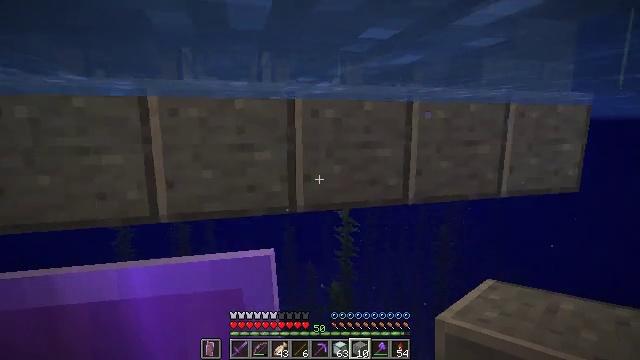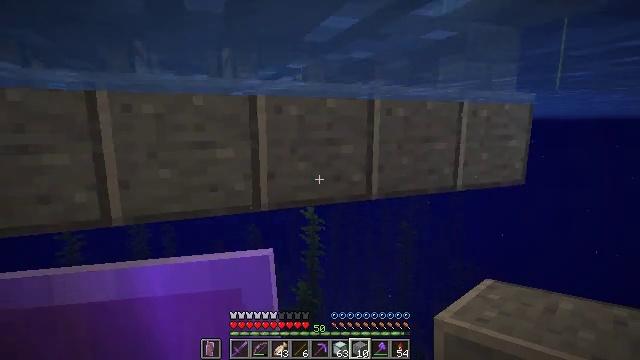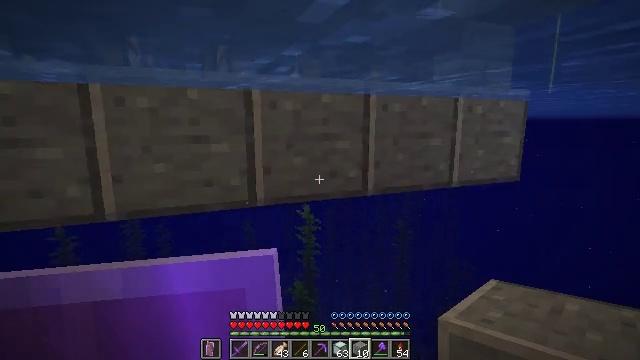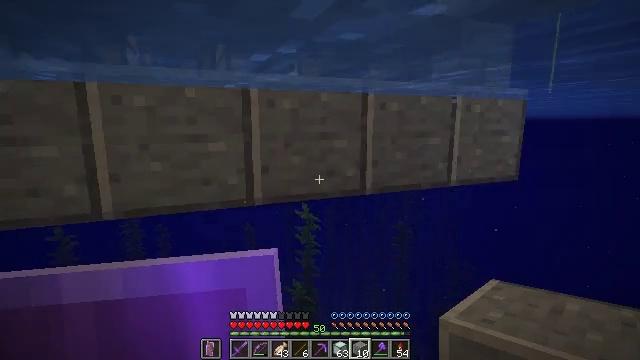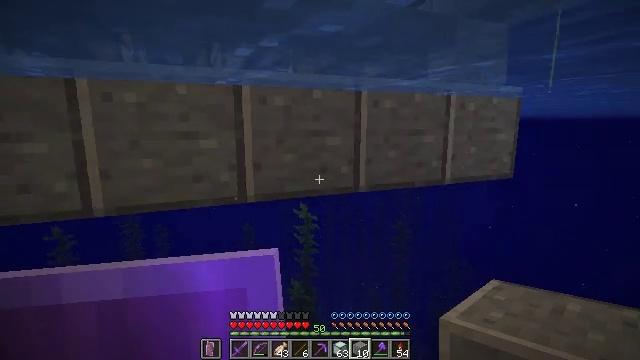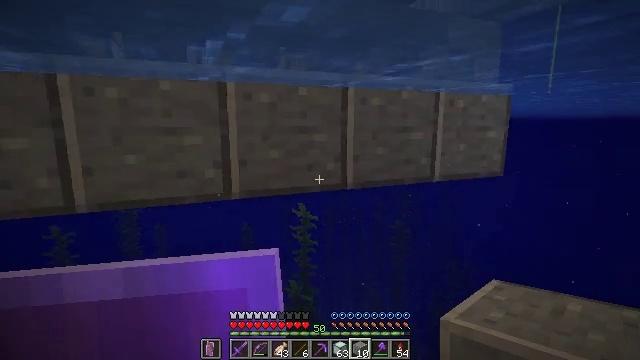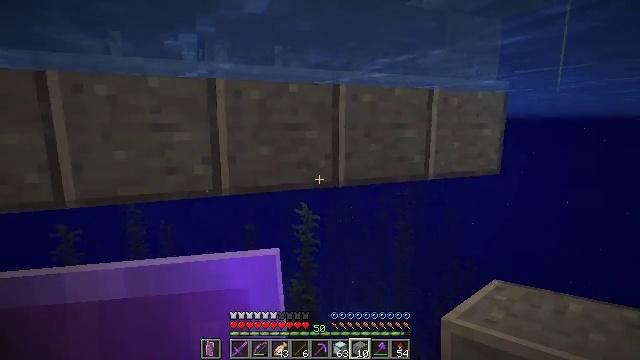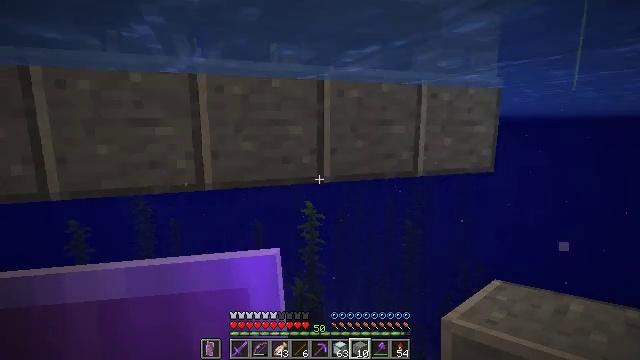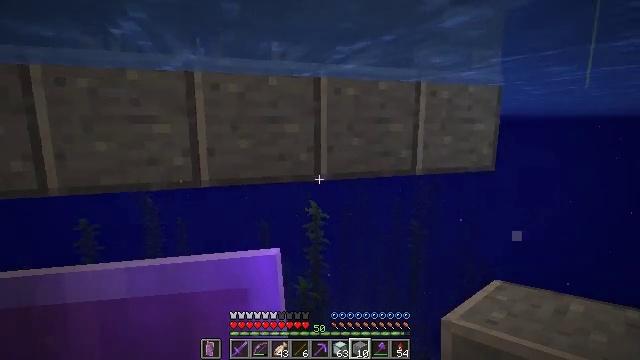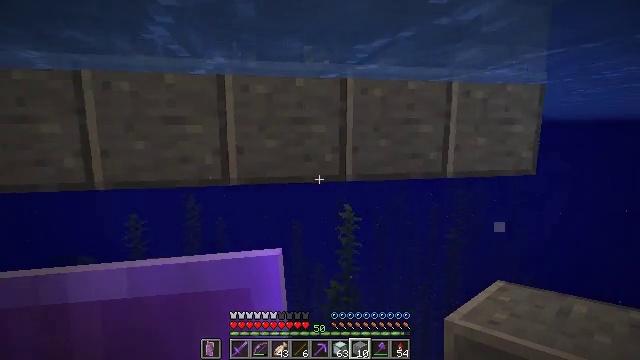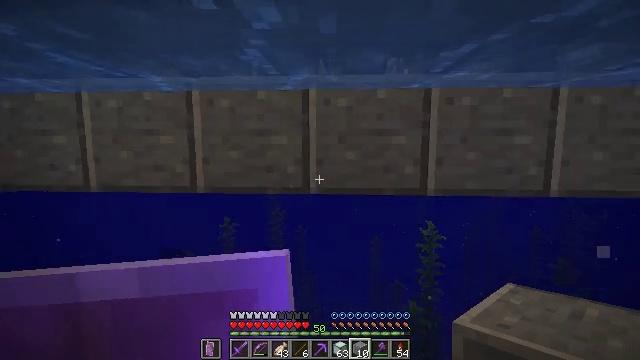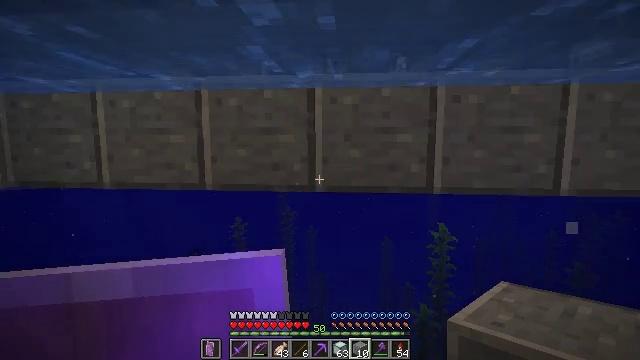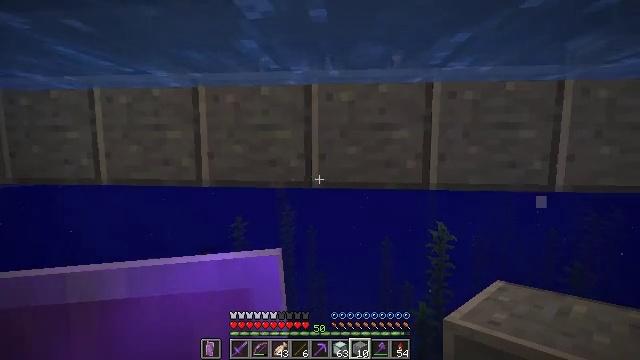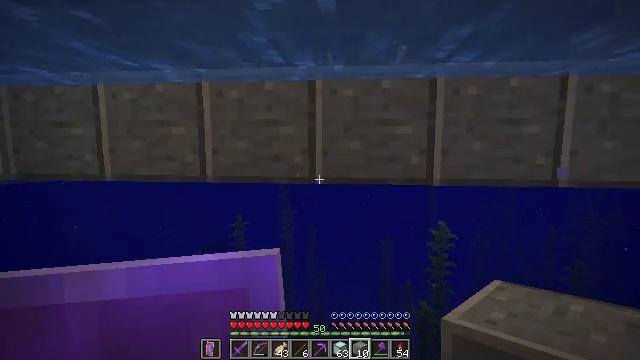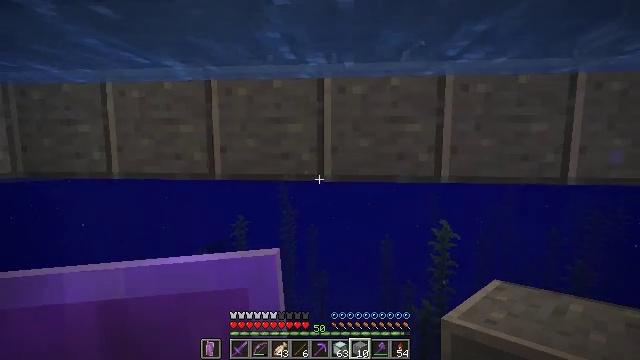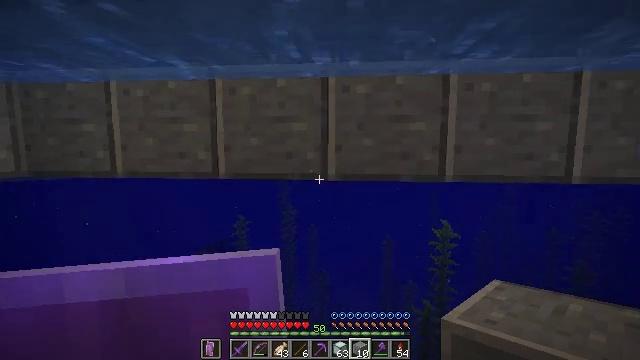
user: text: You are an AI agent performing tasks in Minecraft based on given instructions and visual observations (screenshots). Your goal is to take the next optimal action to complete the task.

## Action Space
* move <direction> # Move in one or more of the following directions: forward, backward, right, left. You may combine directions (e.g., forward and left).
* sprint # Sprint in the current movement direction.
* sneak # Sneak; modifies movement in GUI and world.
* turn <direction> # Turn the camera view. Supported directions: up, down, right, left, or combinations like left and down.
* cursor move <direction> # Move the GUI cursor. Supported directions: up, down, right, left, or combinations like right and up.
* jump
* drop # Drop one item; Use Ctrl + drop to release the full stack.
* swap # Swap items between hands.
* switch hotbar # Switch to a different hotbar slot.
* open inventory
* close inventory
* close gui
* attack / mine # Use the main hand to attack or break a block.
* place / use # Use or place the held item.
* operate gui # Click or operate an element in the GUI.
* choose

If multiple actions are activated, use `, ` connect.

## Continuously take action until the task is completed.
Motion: motion action
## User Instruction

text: Retrieve the polished andesite from the wall.
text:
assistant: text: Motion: turn right
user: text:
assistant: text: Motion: no_op
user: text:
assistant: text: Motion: move right
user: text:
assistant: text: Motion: move right
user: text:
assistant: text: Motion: move right
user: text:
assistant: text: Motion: move right, turn left
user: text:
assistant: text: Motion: move right, turn left
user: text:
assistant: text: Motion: turn left
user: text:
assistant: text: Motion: turn left
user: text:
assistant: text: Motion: turn left and up
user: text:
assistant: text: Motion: turn left
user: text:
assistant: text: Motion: no_op
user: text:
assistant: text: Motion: move left
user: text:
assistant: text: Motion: move left
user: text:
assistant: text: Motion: move left
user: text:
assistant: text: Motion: move left
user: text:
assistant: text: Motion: move left
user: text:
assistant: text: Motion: no_op
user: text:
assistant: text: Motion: no_op
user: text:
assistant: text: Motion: no_op
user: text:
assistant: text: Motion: no_op
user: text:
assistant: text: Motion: no_op
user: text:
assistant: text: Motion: no_op
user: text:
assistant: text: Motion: no_op
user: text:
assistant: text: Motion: move forward, jump
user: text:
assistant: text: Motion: move forward, jump
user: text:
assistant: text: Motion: move forward, turn right, jump
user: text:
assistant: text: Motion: move forward, turn right, jump
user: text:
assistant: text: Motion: move forward, jump
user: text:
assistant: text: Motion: move forward, jump